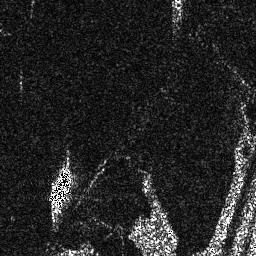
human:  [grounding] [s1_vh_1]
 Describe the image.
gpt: In the satellite image, there is  <ref>1 medium ship </ref> <box>[[17, 64, 28, 87, 0]]</box> located at bottom left.